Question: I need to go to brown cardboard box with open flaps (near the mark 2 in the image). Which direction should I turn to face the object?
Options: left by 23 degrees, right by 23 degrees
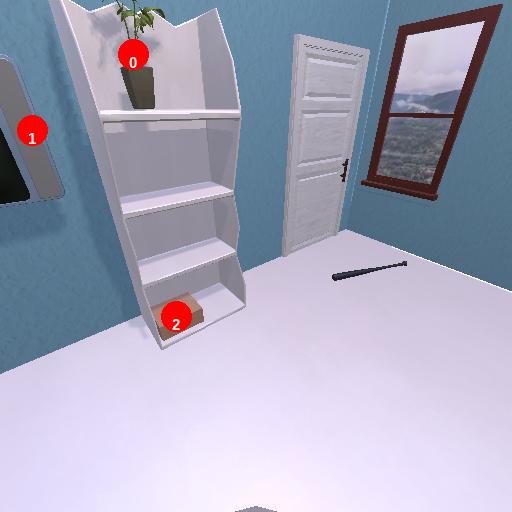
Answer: left by 23 degrees